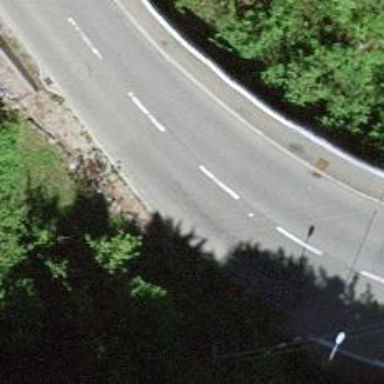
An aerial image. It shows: Tertiary road with asphalt surface and lane markings. There are no sidewalks along the road.